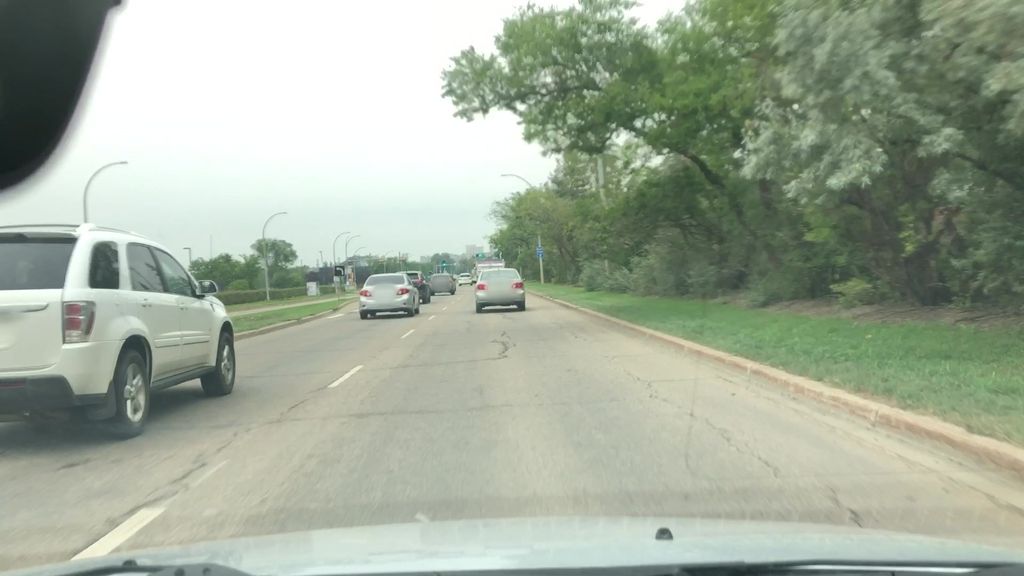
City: edmonton